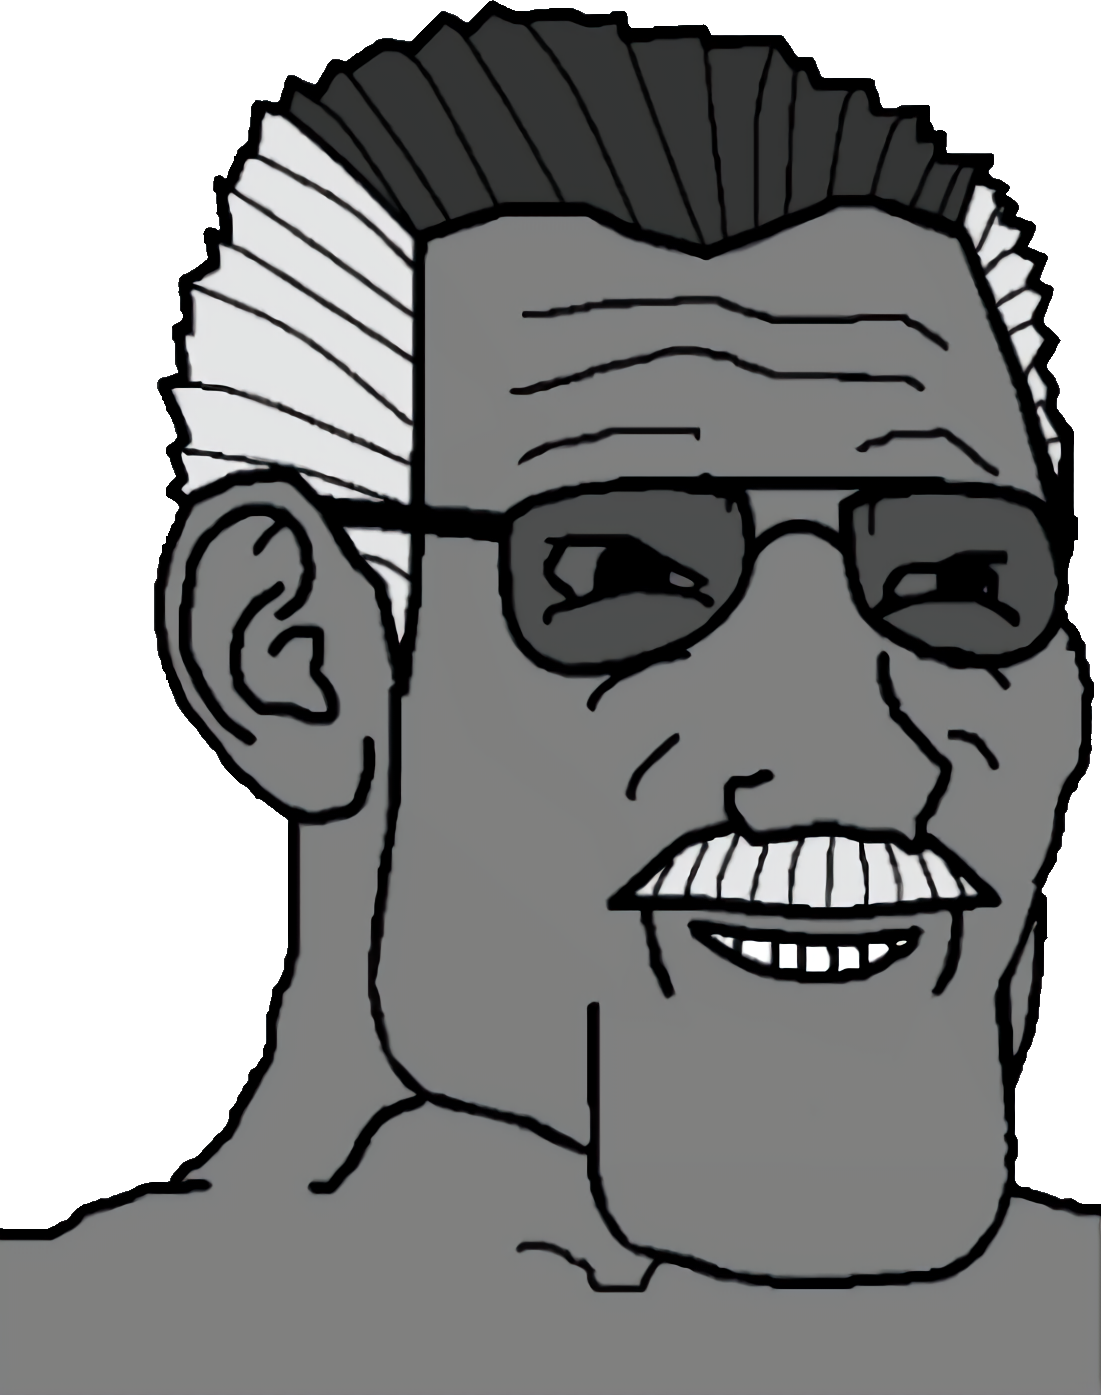
Label: 5_Grey_Chad